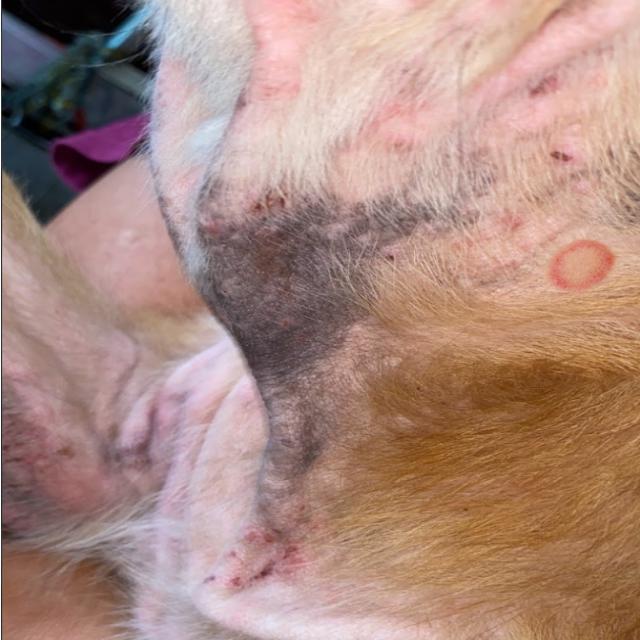
Canine ringworm (Dermatophytosis) — fungal infection caused by Microsporum or Trichophyton. Presents with circular alopecia, scaling, crusting, and broken hairs.